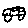
Label: car